Question: I have a file upload and uploading a image and I want it to show as a thumbnail.

Here I want to show the Image as a thumbnail.I googled but I didn't got what I want.Please help...
'''
<script type="text/javascript">
function readURL(input) {
if (input.files && input.files[0]) {
var reader = new FileReader();
reader.onload = function (e) {
$('#test').attr('src', e.target.result);
}
reader.readAsDataURL(input.files[0]);
}
}
</script>
'''
Still not working...
I Put this code in main body.
'''
<form id="form1" runat="server">
<input onchange="readURL(this);" type="file" />
<img alt="Image Display Here" id="test" src="#" />
</form>
'''
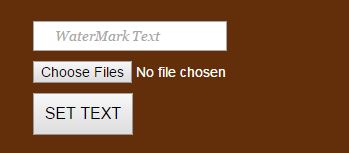
Answer: '''
<script type="text/javascript" src="jquery-1.8.0.min.js"></script>
<img id="imagePreview">
<input id="uploadFile" type="file" name="image" class="img" />';
$(function() {
$("#uploadFile").on("change", function()
{
var files = !!this.files ? this.files : [];
if (!files.length || !window.FileReader) return; // no file selected, or no FileReader support
if (/^image/.test( files[0].type)){ // only image file
var reader = new FileReader(); // instance of the FileReader
reader.readAsDataURL(files[0]); // read the local file
reader.onloadend = function(){ // set image data as background of div
$("#imagePreview").css("background-image", "url("+this.result+")");
}
}
});
});
'''